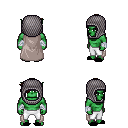
a pixel art fantasy rpg character, male body template, orc, green skin, gray cape, white pants, brown pixie cut hairstyle, chain hood, white cloth bandages, black slippers, four views (front, back, left, right), 2x2 character sprite sheet, small pixel art, hard edges, no anti-aliasing